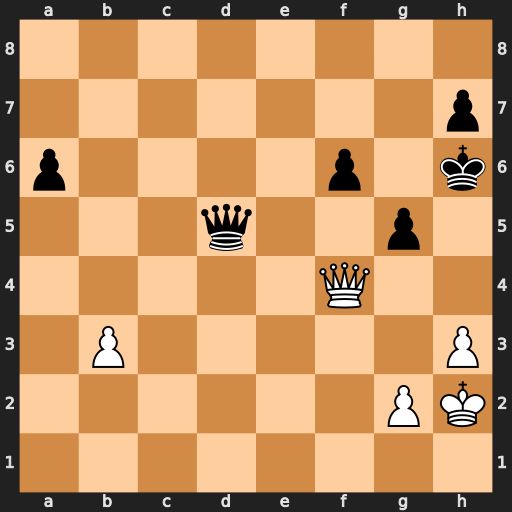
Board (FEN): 8/7p/p4p1k/3q2p1/5Q2/1P5P/6PK/8
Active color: w
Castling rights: -
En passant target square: -
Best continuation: Qxf6+ Kh5 g4+ Kh4 Qf2#